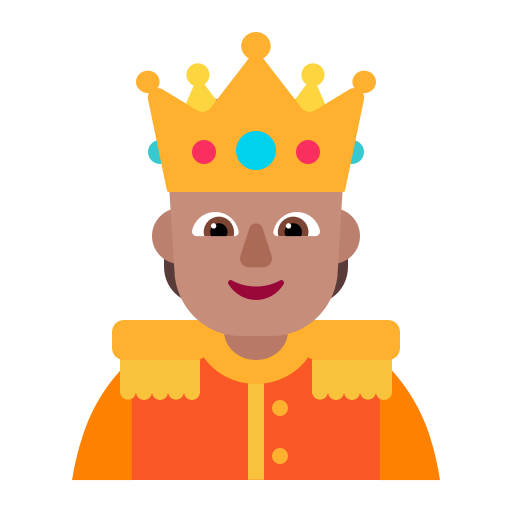
person with crown flat